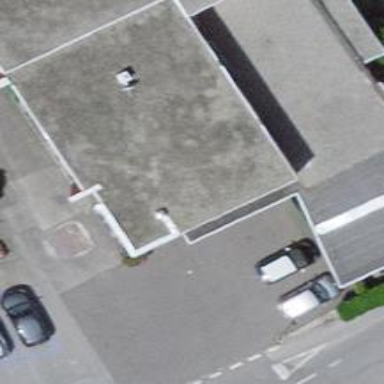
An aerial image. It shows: Bar.